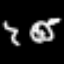
Label: squiggle